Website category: phone
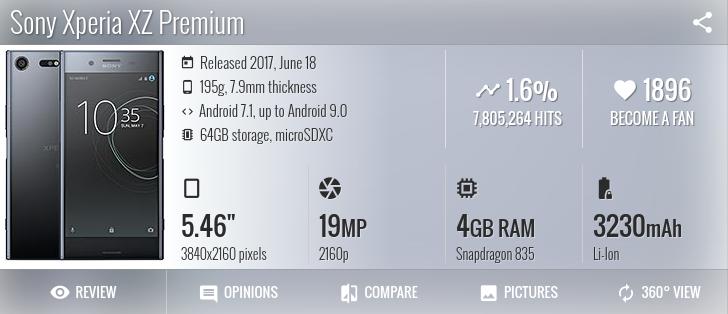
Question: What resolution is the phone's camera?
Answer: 2160p

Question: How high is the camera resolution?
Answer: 2160p

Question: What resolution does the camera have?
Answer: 2160p

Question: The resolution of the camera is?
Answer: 2160p

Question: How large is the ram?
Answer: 4 GB RAM

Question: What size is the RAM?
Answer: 4 GB RAM

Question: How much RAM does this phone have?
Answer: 4 GB RAM

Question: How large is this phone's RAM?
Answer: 4 GB RAM

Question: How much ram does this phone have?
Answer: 4 GB RAM

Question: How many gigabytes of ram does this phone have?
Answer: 4 GB RAM

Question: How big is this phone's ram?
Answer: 4 GB RAM

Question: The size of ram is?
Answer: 4 GB RAM

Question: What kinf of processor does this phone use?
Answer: Snapdragon 835

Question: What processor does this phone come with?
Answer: Snapdragon 835

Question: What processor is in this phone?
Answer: Snapdragon 835

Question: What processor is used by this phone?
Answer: Snapdragon 835

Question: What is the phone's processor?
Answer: Snapdragon 835

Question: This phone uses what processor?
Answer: Snapdragon 835

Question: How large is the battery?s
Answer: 3230 mAh

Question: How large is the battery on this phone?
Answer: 3230 mAh

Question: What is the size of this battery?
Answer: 3230 mAh

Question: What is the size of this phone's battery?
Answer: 3230 mAh

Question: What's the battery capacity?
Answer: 3230 mAh

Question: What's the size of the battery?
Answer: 3230 mAh

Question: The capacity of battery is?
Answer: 3230 mAh